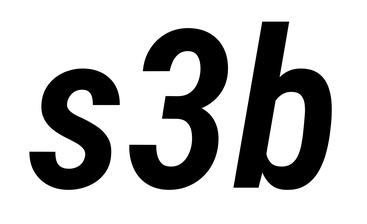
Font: Roboto-Italic_Condensed_SemiBold_Italic